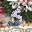
Label: 5